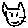
Label: cat